Question: first question here so please be kind! I am designing a website and I've been asked to frame pictures in sine-like borders. So far I've gotten around to it by creating a container div with 3 divs: the first for the downward bend, the second is just straight (I'm considering the idea of removing it later on) and the third one does the upward bend.
<URL>
So this is the the current code:
'''
.border {
overflow: hidden;
align-items: center;
height: auto;
width: 100%;
display: flex;
}
.bord1 {
margin-top: 4vh;
height: 4vh;
flex: 1;
border-top: solid 5px;
border-color: #e4ae03 rgba(0, 0, 0, 0) transparent transparent;
border-radius: 100% 0 0 0;
z-index: 999;
}
.bord2 {
margin-top: 4vh;
flex: 1;
display: inline;
height: 4vh;
border-top: 5px solid #e4ae03;
}
.bord3 {
margin-top: -4vh;
flex: 1;
height: 4vh;
display: block;
border-bottom: 5px solid;
border-color: transparent transparent #e4ae03 transparent;
border-radius: 0 0 100% 0;
}
'''
'''
<div class="border">
<div class="bord1 top top-bord"></div>
<div class="bord2 top top-bord"></div>
<div class="bord3 bottom"></div>
</div>
'''
I'm really trying to figure out how to get the last segment white, as it's created by rounding the bottom right corner, so the white background would have to be "outside" the div.
I know this might be a stupid question, but here it is! Thanks!
*Edit: Sorry everyone, here is an image of what I'm trying to do
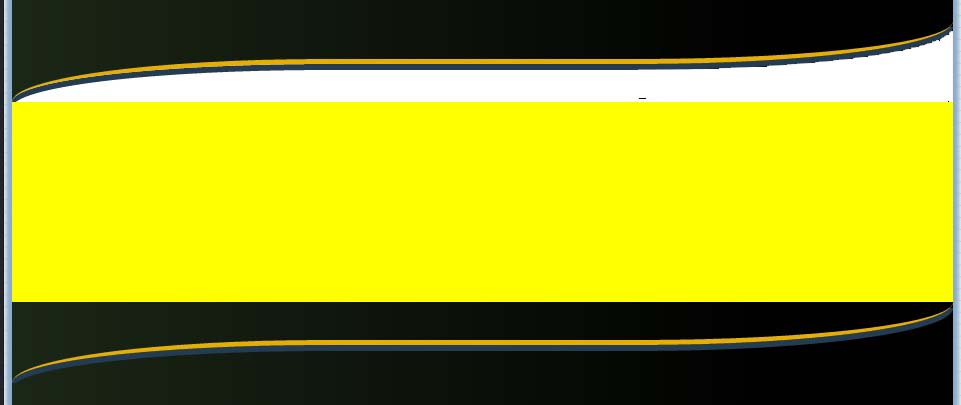
Answer: It would need minor adjustments to the spacing, but something along these lines? (I used black/white backgrounds to show the sections, but these could be swapped or even made transparent.
'''
body{background-color:black;}
.border{
overflow: hidden;
align-items: center;
height: auto;
width: 100%;
display: flex;
background-color:white;
}
.bord1{
margin-top: 4vh;
height: 4vh;
flex:1;
border-top: solid 5px;
border-color:#e4ae03 rgba(0,0,0,0) transparent transparent;
border-radius: 100% 0 0 0;
z-index: 999;
background-color:black;
}
.bord2 {
margin-top: 4vh;
flex: 1;
display: inline;
height: 4vh;
border-top: 5px solid #e4ae03;
background-color:black;
}
.bord3{
border-bottom: 5px solid;
border-color: transparent transparent #e4ae03 transparent;
border-radius: 0 0 100% 0;
background-color:white;
height:4vh;
}
.bord3-layer{
flex: 1;
height: 9vh;
display: block;
background-color:black;
}
'''
'''
<!DOCTYPE html>
<HTML>
<head>
<style>
</style>
</head>
<body>
<div class="border">
<div class="bord1 top top-bord"></div>
<div class="bord2 top top-bord"></div>
<div class="bord3-layer">
<div class="bord3 bottom"></div>
</div>
</div>
</body>
</HTML>
'''